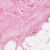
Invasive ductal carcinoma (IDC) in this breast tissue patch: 0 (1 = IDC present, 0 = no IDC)